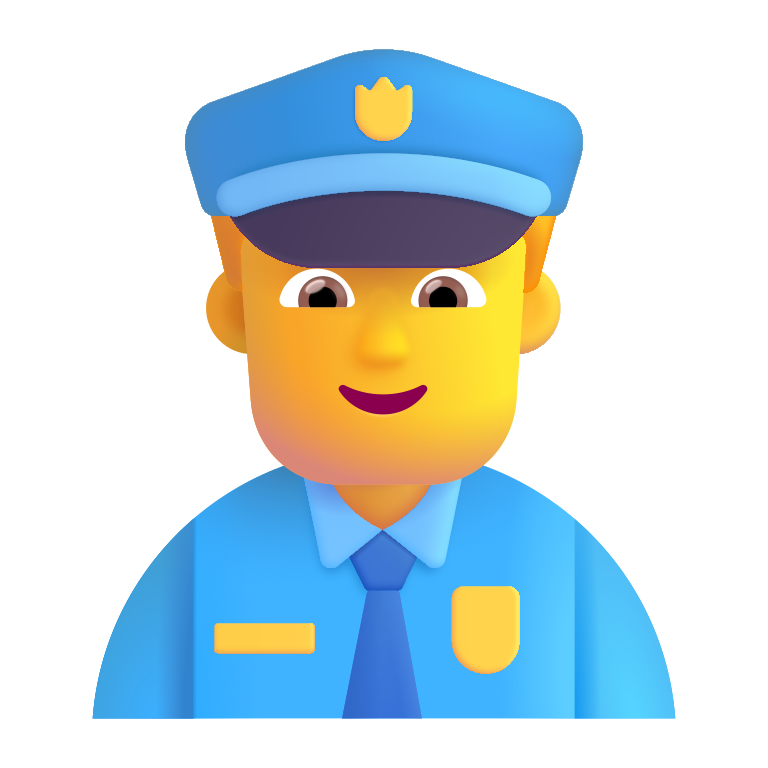
man police officer color default